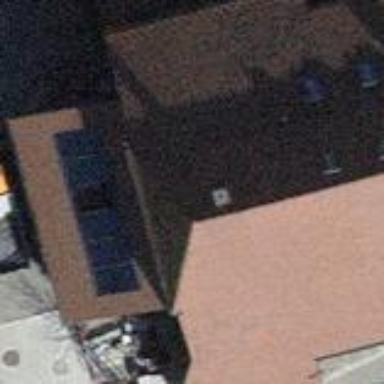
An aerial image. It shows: Building with tiled roof.